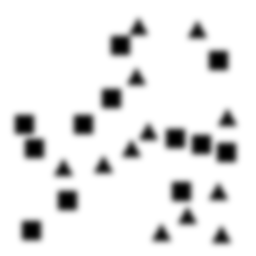
Squares: 12
Triangles: 12
Stars: 0
Total shapes: 24